I will show an image sequence of human cooking. I have annotated the images with numbered circles. Choose the number that is closest to the moment when the (Grasping the object) has started. You are a five-time world champion in this game. Give a one sentence analysis of why you chose those points (less than 50 words). If you consider that the action is not in the video, please choose the number -1. Provide your answer at the end in a json file of this format: {"points": []}
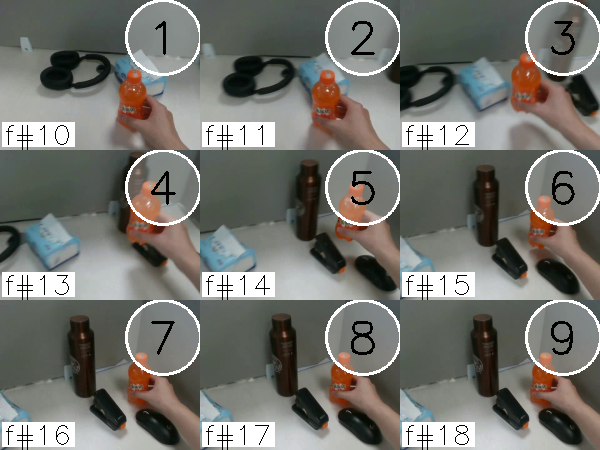
Frame 1 shows the clearest moment of hand-object contact.
{"points": [1]}